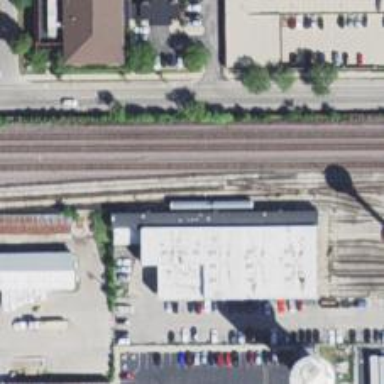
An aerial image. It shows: Electrified rail in service yard.